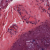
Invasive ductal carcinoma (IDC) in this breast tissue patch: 0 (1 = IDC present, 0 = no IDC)